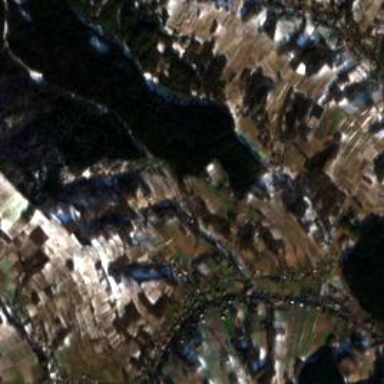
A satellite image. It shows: Picturesque valley in nature.